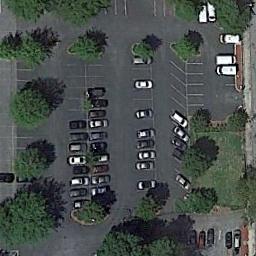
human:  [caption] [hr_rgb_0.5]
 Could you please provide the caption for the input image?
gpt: The parking lot with some neatly arranged cars is surrounded by some trees .

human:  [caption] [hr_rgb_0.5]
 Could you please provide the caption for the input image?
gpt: The parking lot is next to some trees .

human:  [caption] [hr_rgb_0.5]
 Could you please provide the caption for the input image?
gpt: There are many yellow signs in the parking lot .

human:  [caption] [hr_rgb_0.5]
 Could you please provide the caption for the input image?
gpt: There are many different colored cars in the parking lot .

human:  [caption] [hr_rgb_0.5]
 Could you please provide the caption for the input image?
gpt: There are many green bushes and some cars on the parking lot .